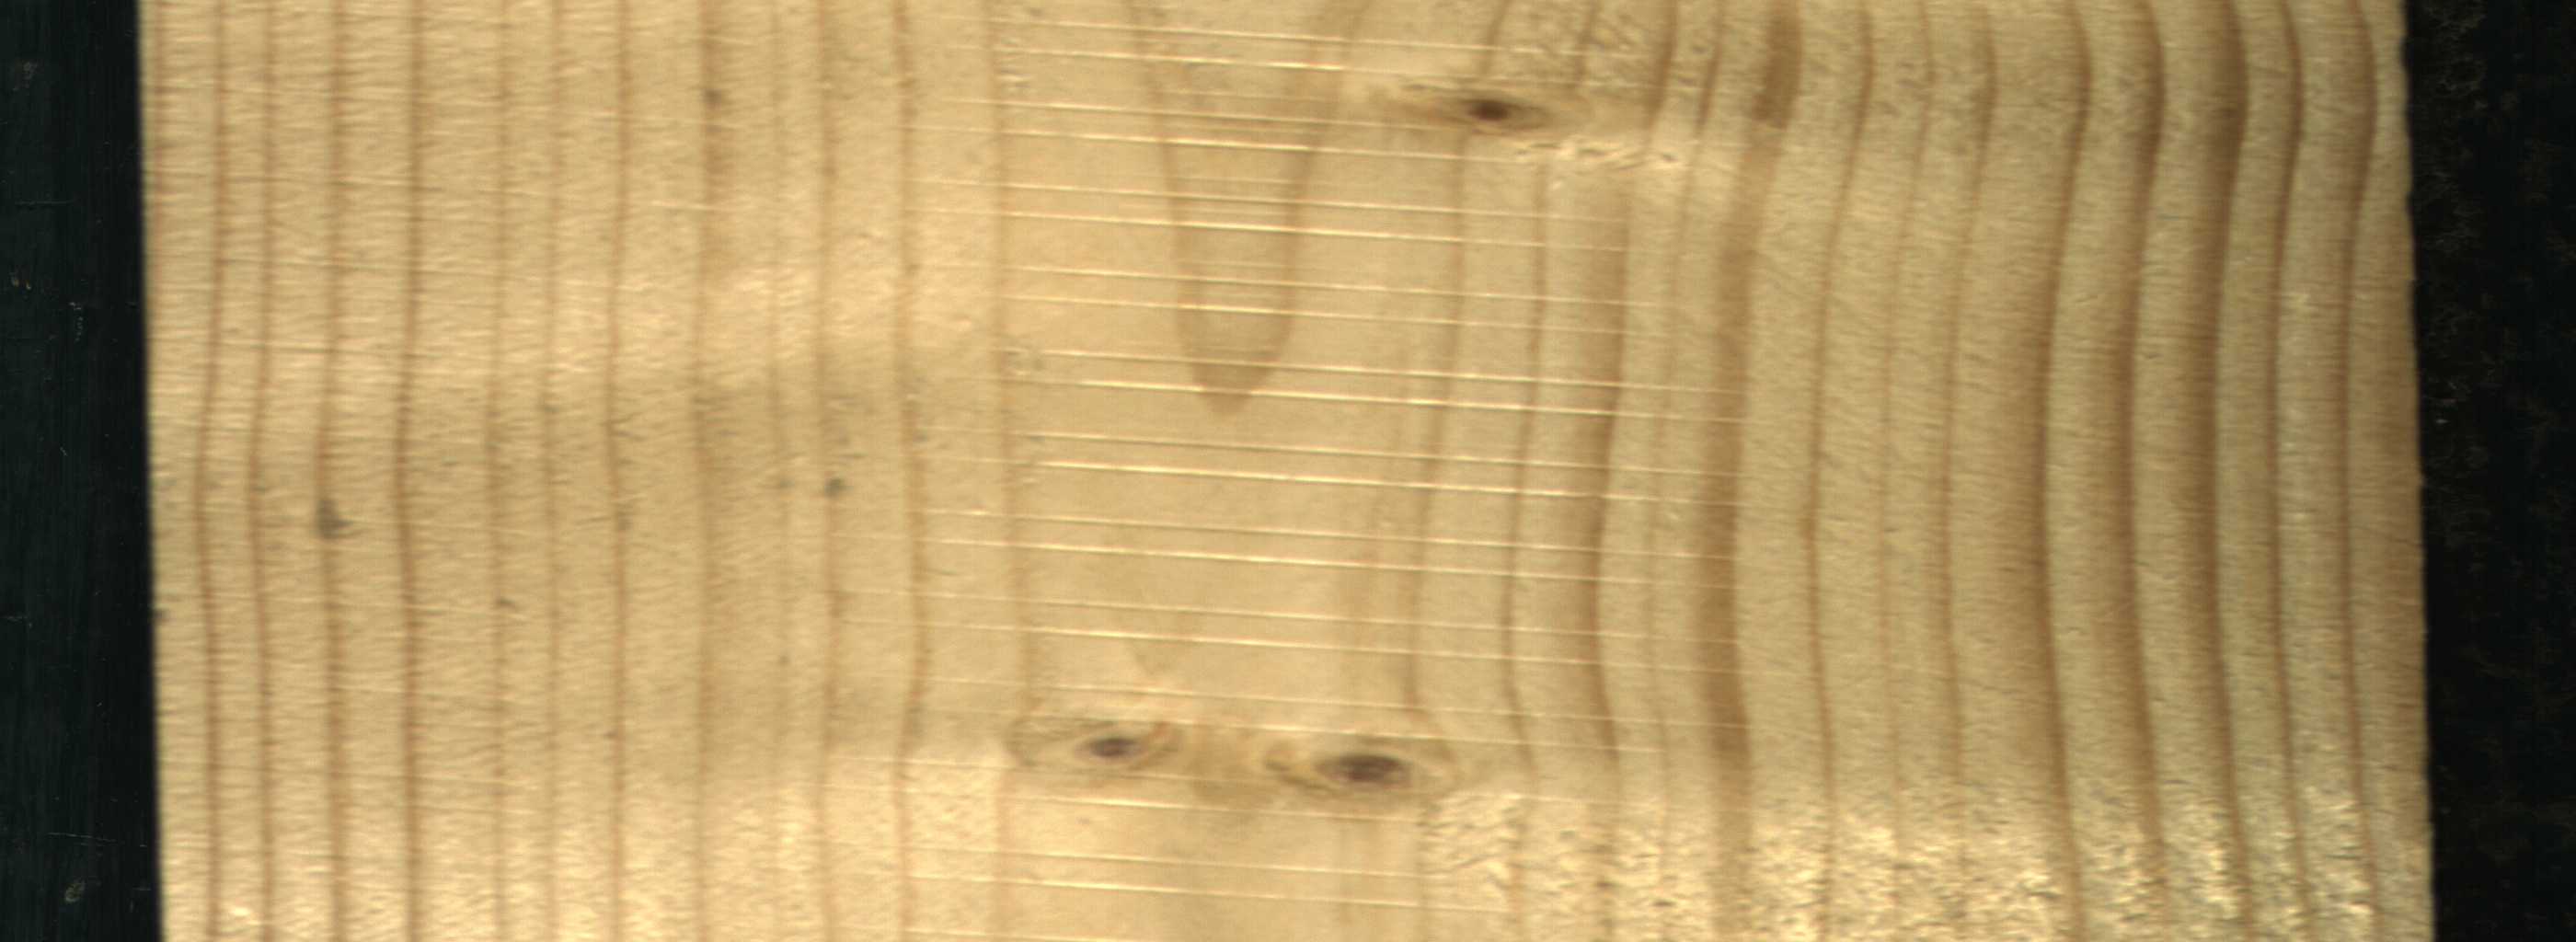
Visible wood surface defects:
Live_Knot
Live_Knot
Live_Knot